The plot is a Hilbert-envelope spectrum of a rotating bearing's acceleration signal, annotated with the bearing's characteristic defect frequencies. Based on the visible evidence, which condition applies: normal, inner_race, outer_race, ball?
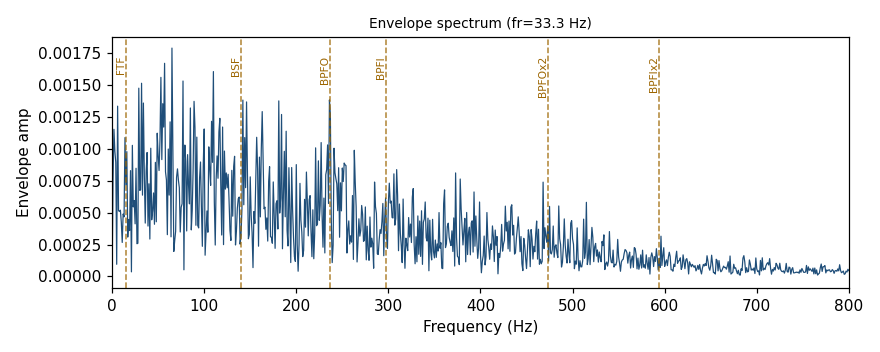
Answer: normal